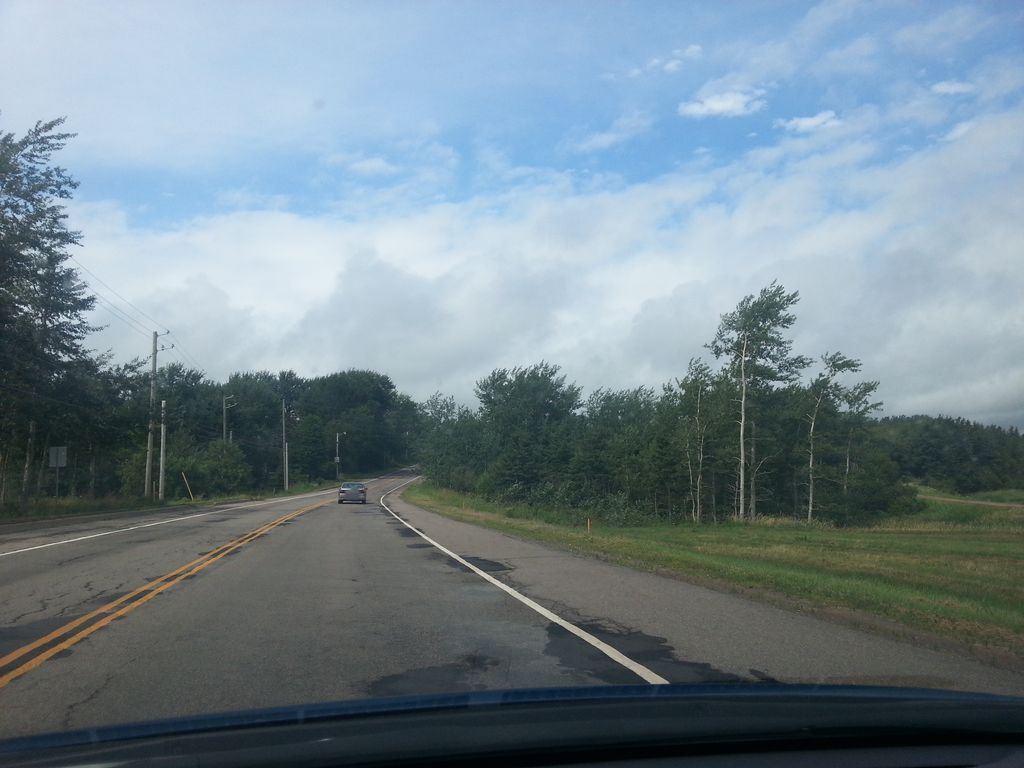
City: charlottetown